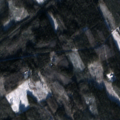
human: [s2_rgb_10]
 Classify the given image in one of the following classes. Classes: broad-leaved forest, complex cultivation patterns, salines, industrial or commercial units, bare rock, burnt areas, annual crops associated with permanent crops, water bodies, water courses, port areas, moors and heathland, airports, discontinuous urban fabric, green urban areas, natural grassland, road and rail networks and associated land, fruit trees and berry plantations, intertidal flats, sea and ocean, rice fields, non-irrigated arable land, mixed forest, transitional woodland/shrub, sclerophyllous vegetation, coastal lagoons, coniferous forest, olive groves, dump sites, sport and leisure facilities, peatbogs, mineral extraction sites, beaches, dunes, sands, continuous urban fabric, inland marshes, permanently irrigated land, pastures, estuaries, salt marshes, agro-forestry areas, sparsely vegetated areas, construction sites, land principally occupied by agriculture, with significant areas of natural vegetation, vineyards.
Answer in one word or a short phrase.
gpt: coniferous forest, mixed forest